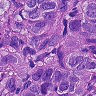
Metastatic tissue present: yes